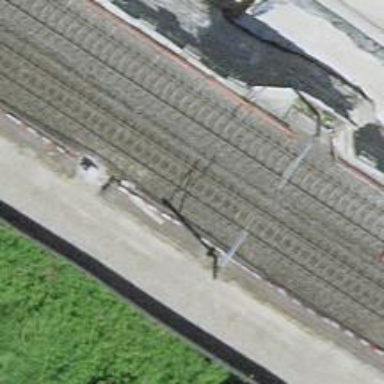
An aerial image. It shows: One railway track on embankment with electrified contact line.